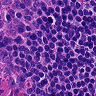
Metastatic tissue present: no